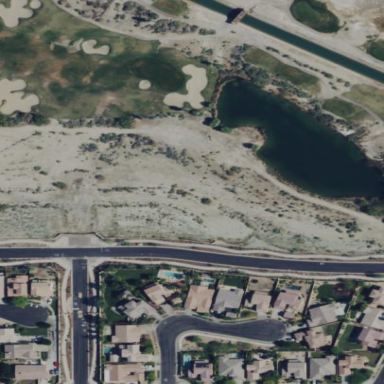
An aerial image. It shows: Scenic view of water hazard on golf course. The natural water feature adds beauty to the landscape.